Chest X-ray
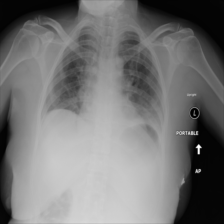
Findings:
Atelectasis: positive
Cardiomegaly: negative
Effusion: positive
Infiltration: positive
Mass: negative
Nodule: negative
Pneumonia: negative
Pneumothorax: negative
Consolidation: negative
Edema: negative
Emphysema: negative
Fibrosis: negative
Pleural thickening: negative
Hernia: negative